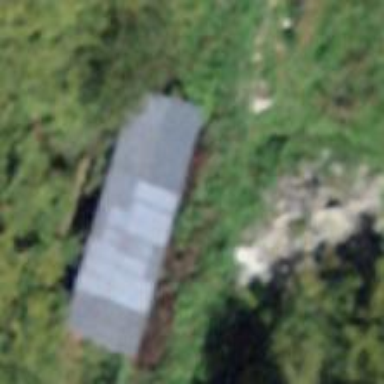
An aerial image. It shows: Shed building.